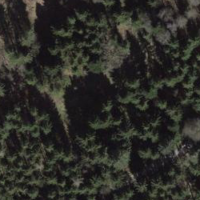
EUNIS habitat code: 43
Species observed at this site:
Petasites albus